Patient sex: M
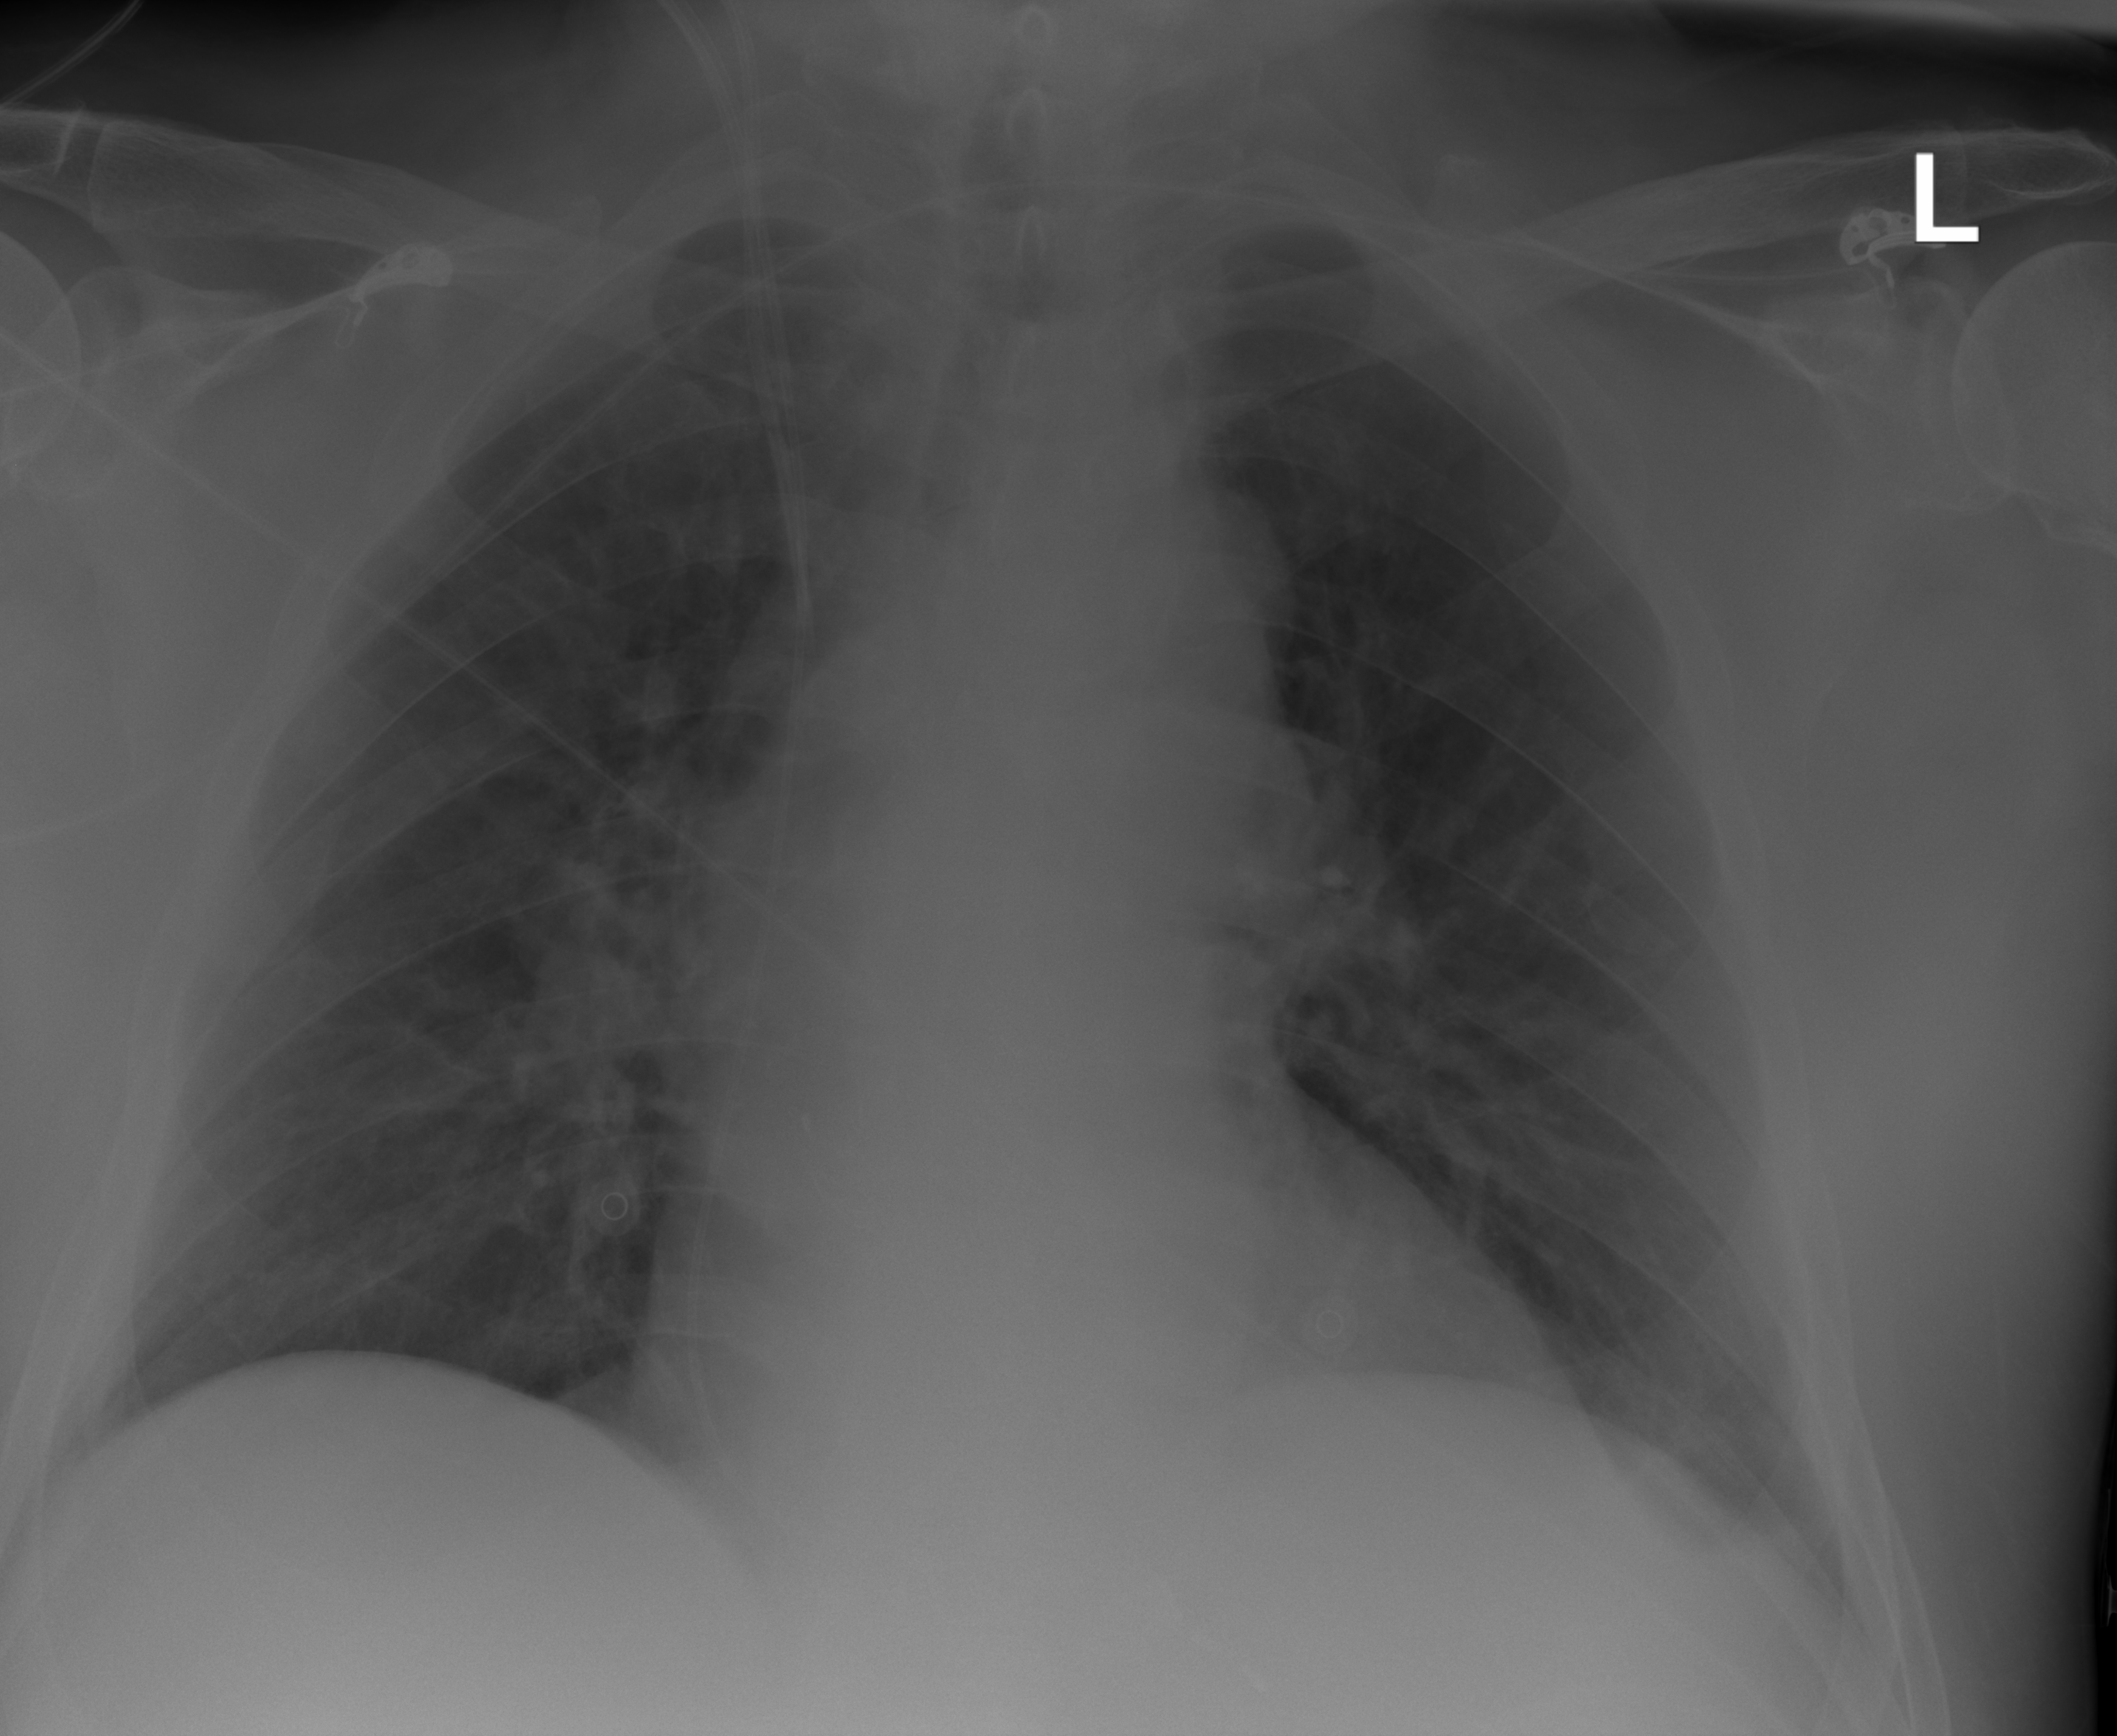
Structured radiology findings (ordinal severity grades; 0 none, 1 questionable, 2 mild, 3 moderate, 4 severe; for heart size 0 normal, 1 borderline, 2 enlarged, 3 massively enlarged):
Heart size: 0
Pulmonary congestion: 0
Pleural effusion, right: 2
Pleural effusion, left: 0
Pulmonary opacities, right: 0
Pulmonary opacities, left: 0
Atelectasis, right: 2
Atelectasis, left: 2